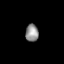
Tissue: lung
Cell type: Epithelial cells
Senescence score: 0.1889
Nuclear area (px): 220
Mean DAPI intensity: 145.373